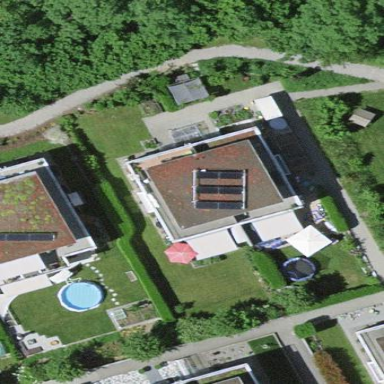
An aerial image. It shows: Residential building.